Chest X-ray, PA view. Patient: 18 years old, sex F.
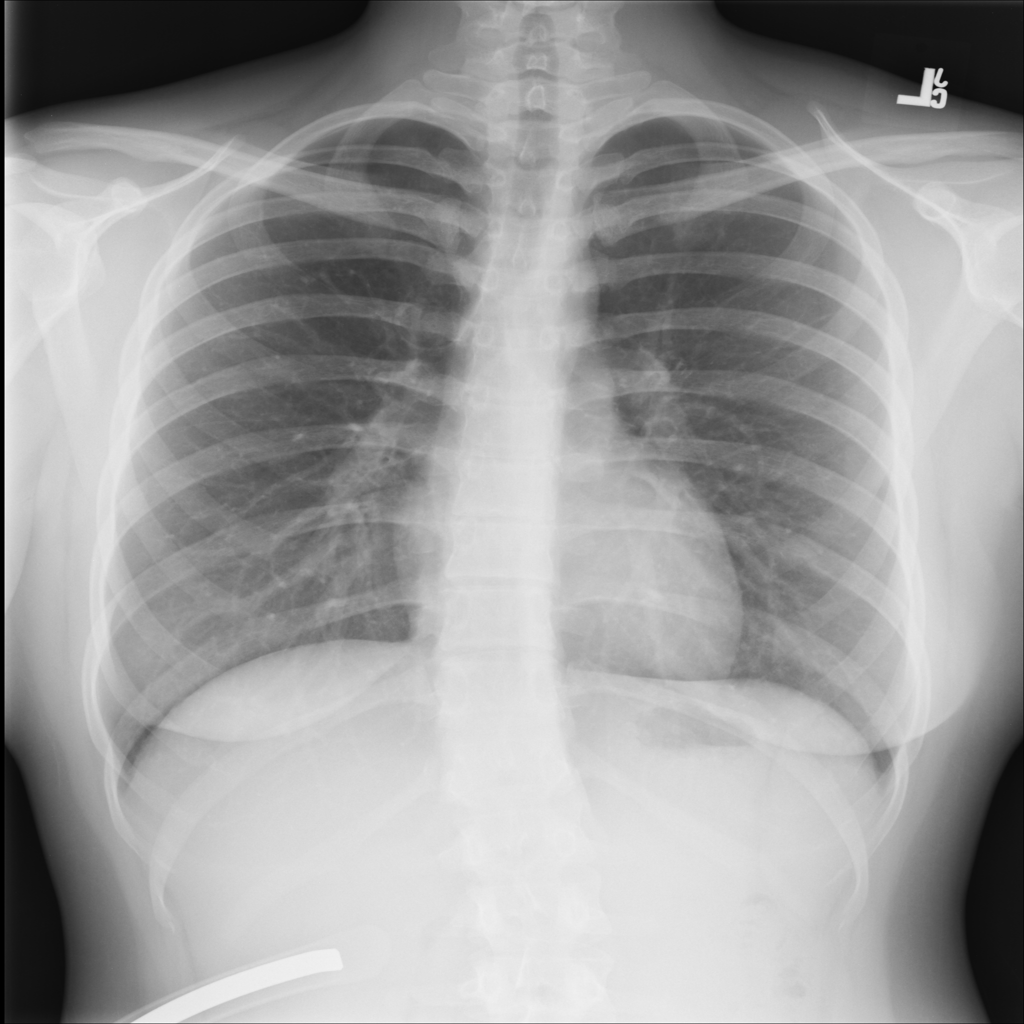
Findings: No Finding